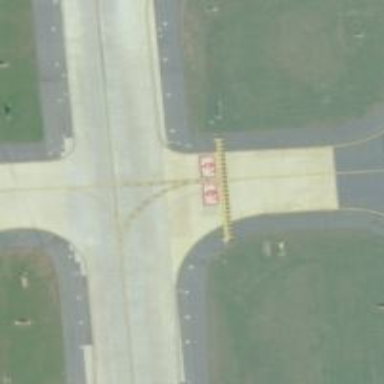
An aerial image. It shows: Image of taxiway at airport.